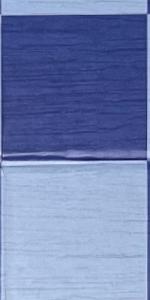
Label: Empty